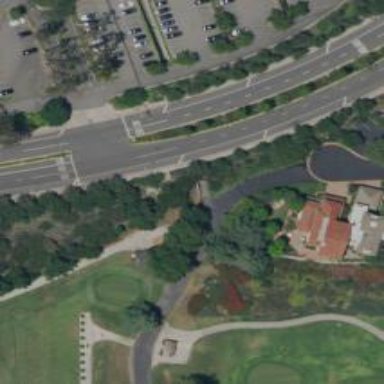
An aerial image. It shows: Path designated for golf carts.